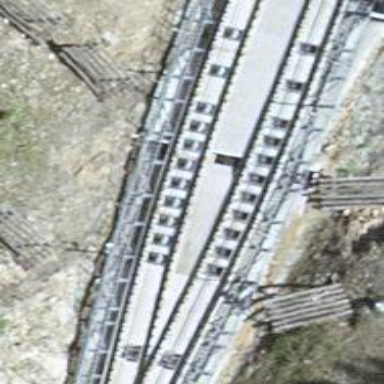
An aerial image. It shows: Funicular railway.